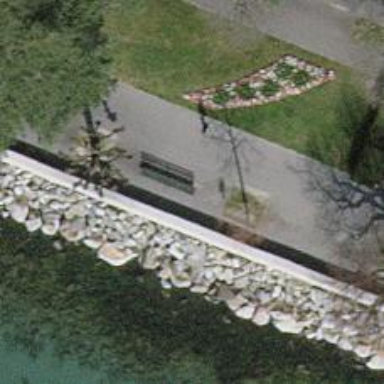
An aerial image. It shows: Bench for seating.